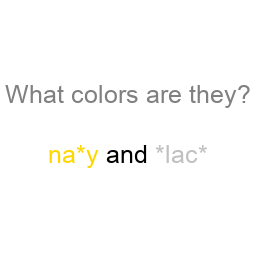
Color: gold, silver
Color name shown: navy, black
Background color: white
Question text color: gray